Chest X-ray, AP view. Patient: 21 years old, sex M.
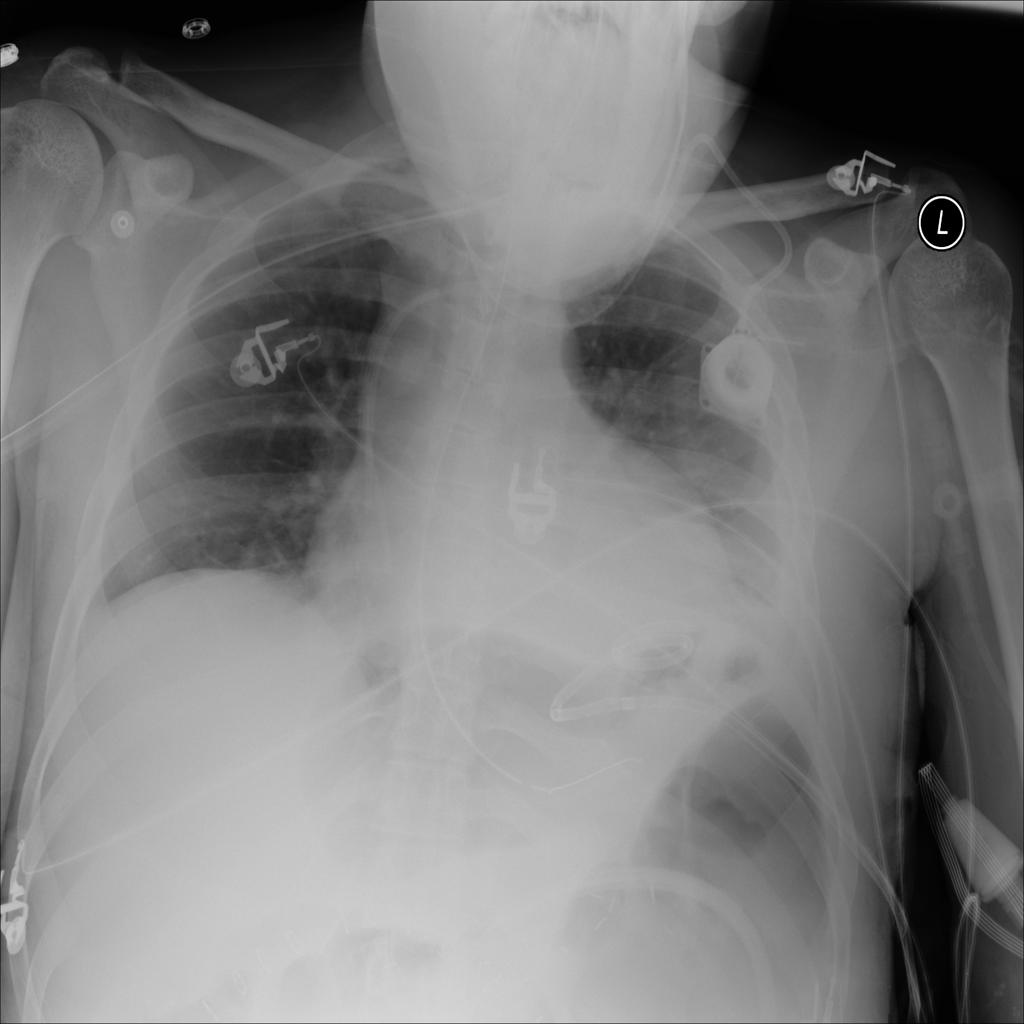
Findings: Atelectasis, Consolidation, Effusion, Pleural_Thickening